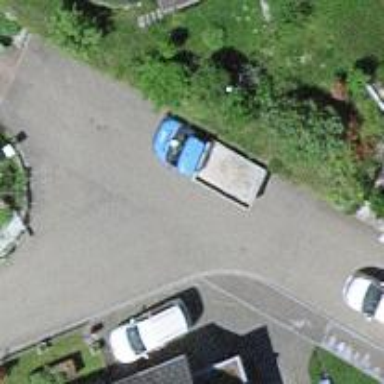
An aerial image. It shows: Residential road.